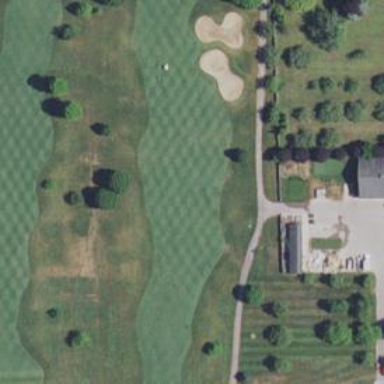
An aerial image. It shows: Golf hole.